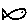
Label: fish